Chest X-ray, PA view. Patient: 44 years old, sex M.
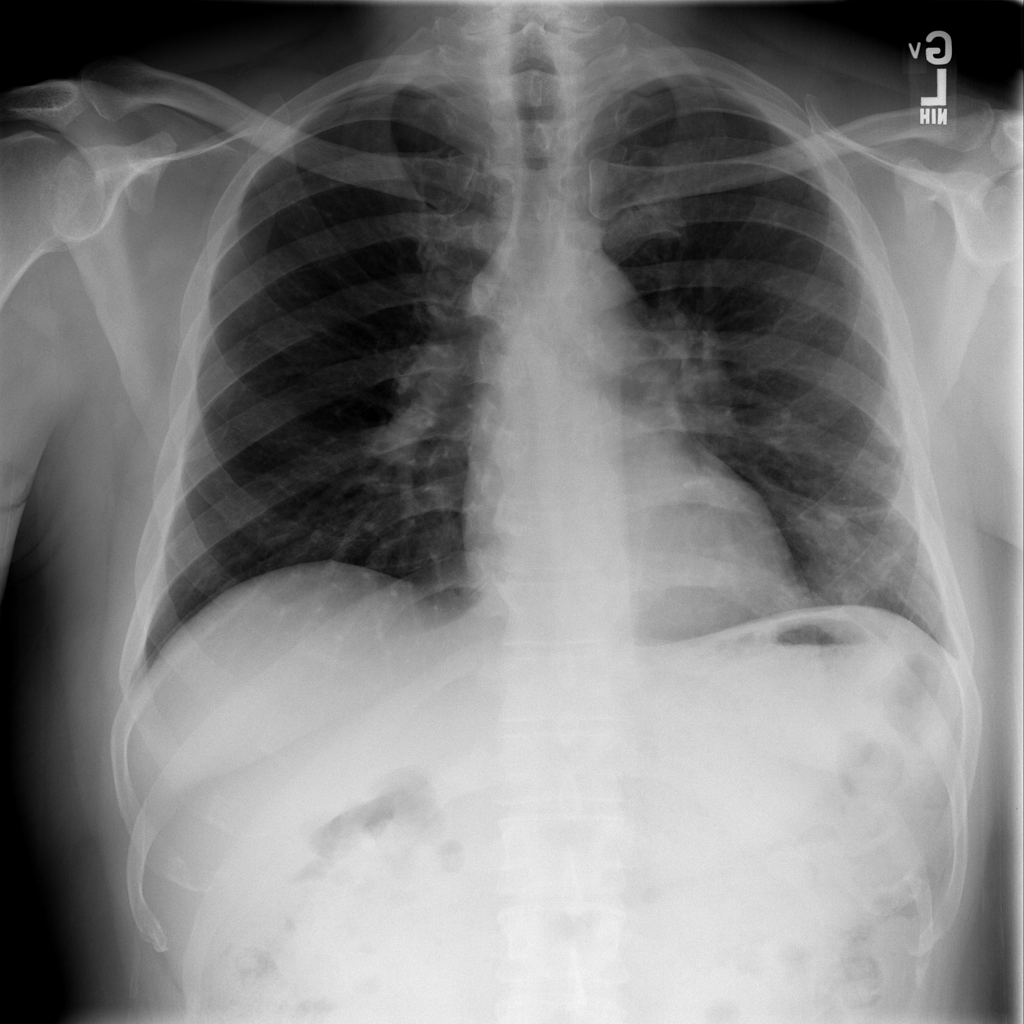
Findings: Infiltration